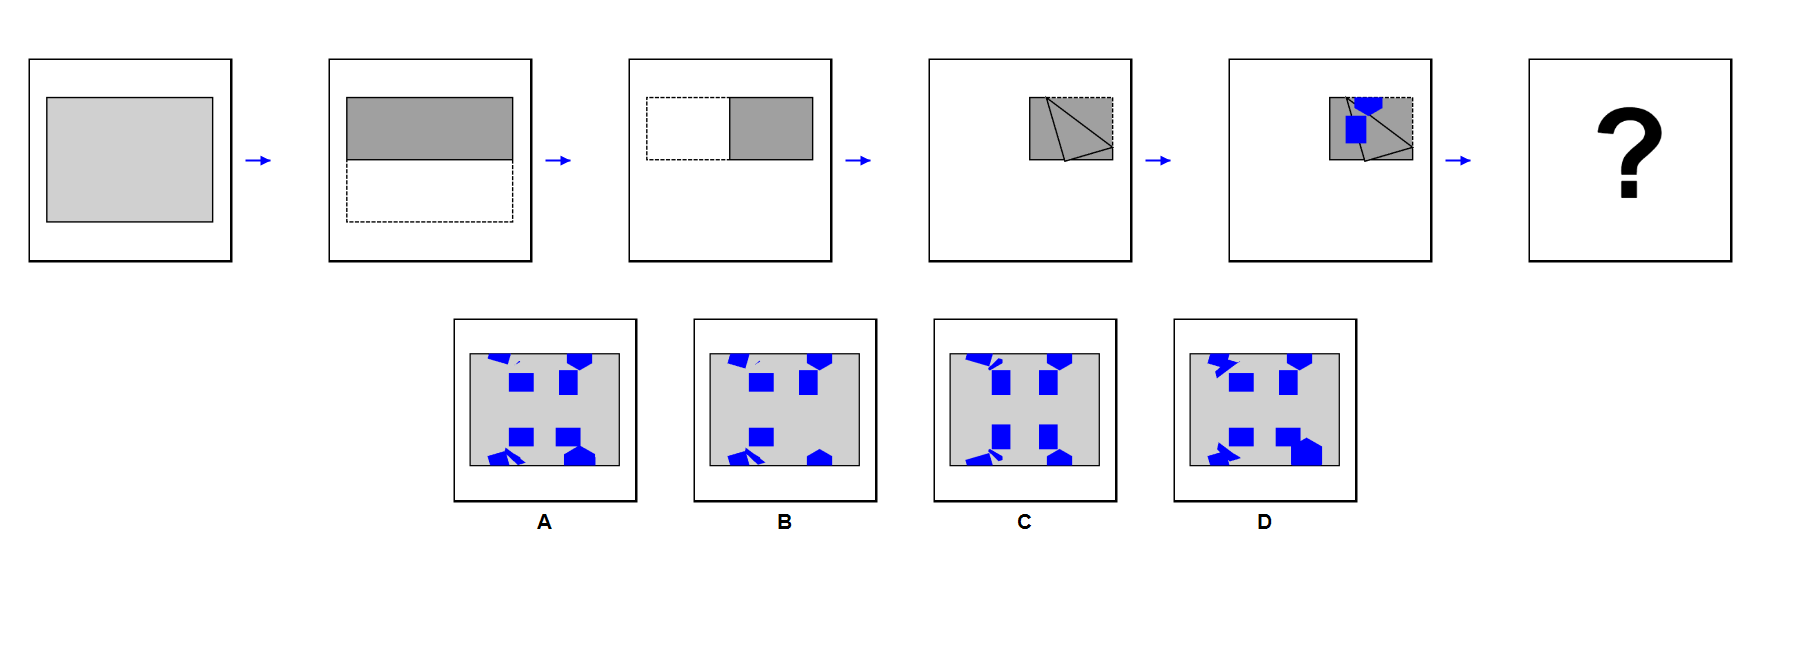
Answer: C